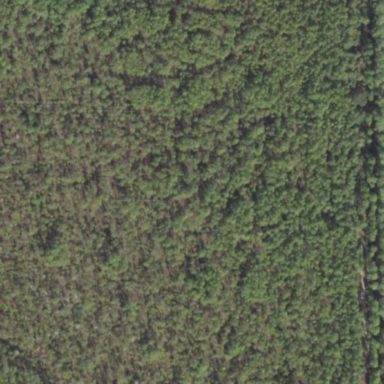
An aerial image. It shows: Mixed woodland with various types of leaves.